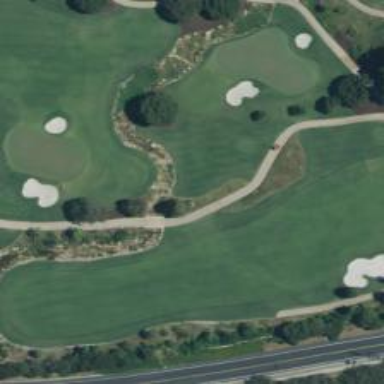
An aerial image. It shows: Golf cartpath that is also road path.